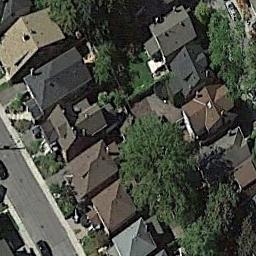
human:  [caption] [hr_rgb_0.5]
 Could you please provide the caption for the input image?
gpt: Many trees and buildings are in medium residential area .

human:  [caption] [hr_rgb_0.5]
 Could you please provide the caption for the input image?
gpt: The medium residential is next to the road and some trees .

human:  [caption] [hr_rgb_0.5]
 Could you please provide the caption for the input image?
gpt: The medium residential area has some neatly arranged houses and some trees are among these houses .

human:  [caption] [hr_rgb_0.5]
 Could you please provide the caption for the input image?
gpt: The houses in the medium - sized residential area are arranged irregularly .

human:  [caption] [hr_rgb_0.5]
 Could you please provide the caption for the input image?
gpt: There are some buildings and green trees on the medium residential area .